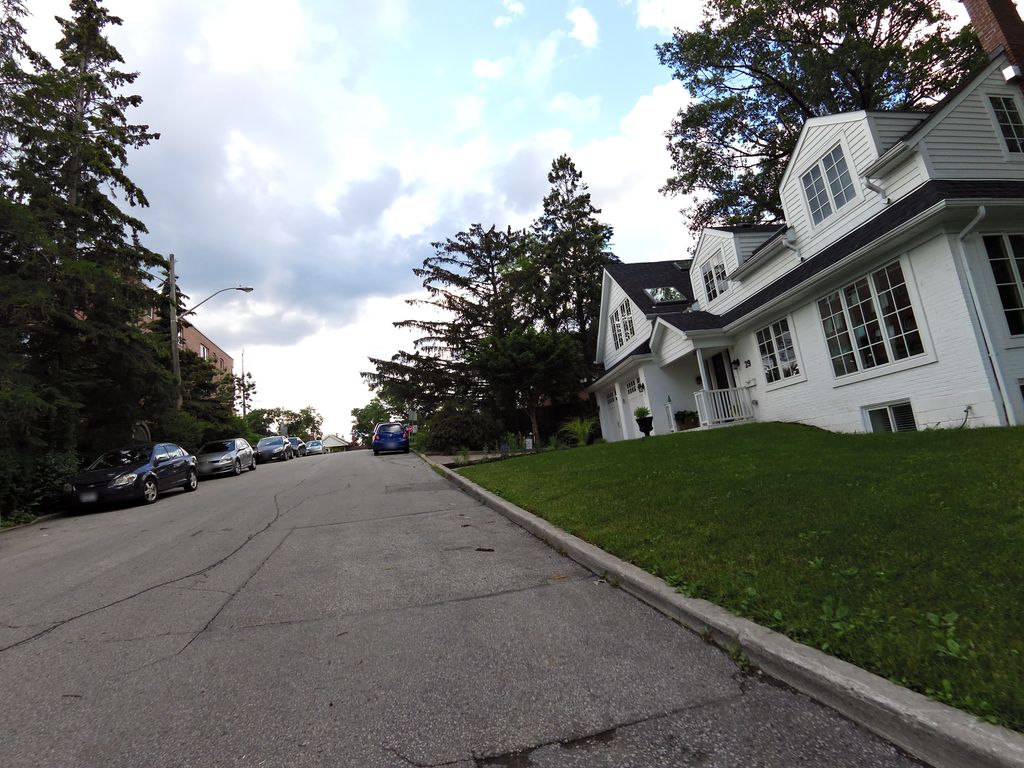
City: toronto